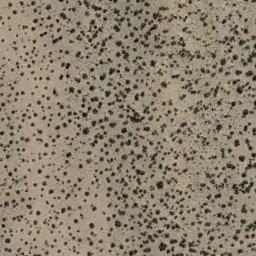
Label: chaparral